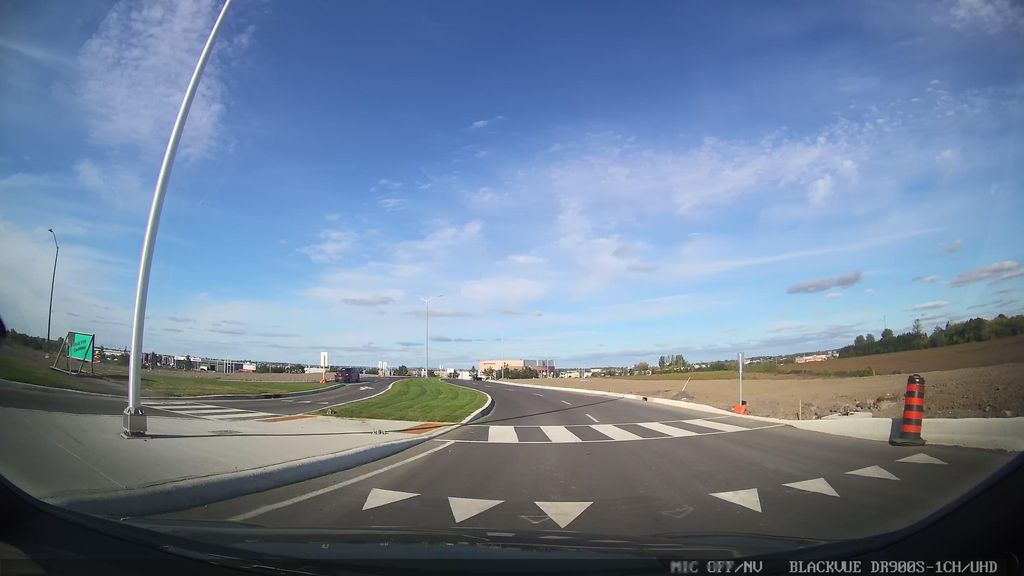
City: ottawa-gatineau